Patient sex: M
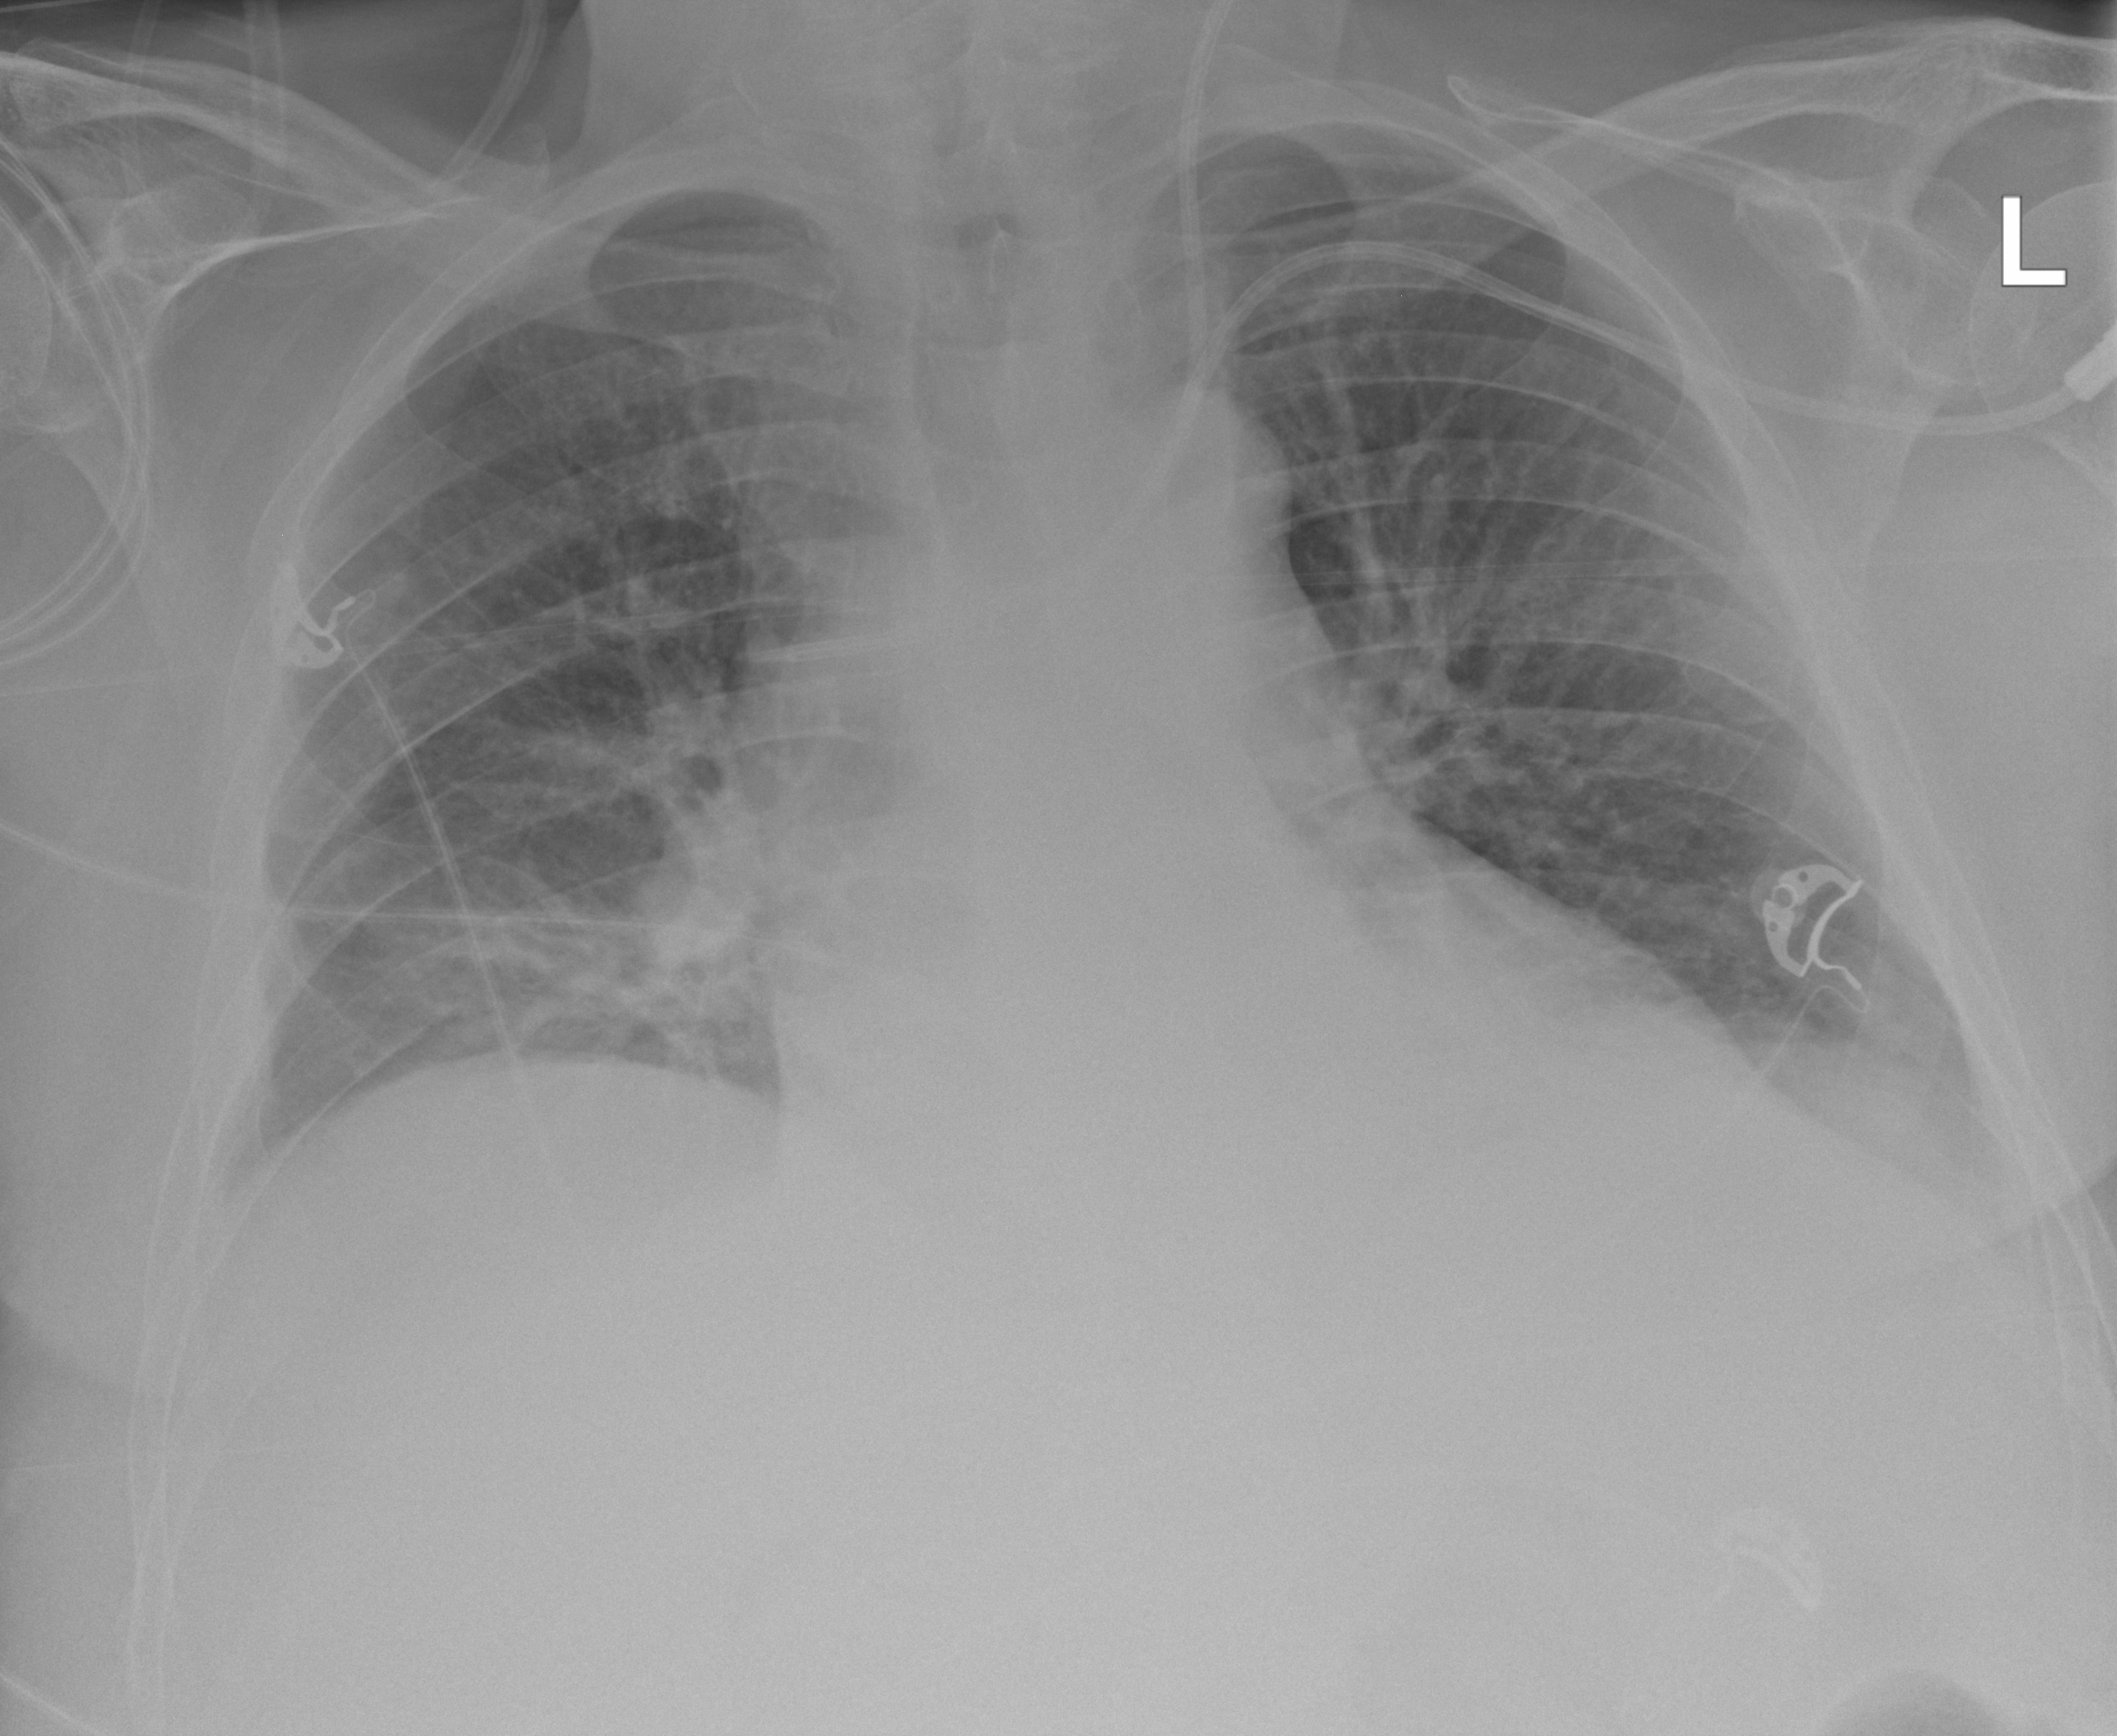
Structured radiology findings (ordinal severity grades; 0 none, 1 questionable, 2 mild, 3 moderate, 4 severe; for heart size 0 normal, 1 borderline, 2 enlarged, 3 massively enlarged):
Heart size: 2
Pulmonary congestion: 2
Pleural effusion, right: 2
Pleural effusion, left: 2
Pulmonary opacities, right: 2
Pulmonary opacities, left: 0
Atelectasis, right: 2
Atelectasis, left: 2